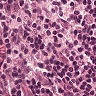
Metastatic tissue present: no